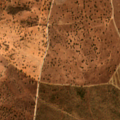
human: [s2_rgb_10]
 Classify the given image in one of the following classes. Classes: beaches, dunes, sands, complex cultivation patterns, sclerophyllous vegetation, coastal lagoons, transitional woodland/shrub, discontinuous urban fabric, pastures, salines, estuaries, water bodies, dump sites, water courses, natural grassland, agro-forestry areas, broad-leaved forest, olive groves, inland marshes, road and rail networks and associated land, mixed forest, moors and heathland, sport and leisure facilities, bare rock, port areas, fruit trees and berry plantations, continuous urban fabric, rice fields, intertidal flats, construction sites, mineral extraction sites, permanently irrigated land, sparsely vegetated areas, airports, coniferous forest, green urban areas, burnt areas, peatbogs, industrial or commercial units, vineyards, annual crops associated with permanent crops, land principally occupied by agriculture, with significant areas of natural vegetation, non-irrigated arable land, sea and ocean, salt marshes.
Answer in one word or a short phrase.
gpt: agro-forestry areas, transitional woodland/shrub